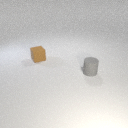
small brown rubber cube behind small gray rubber cylinder